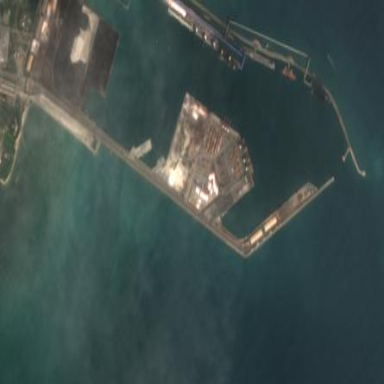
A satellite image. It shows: Industrial area designated as port.